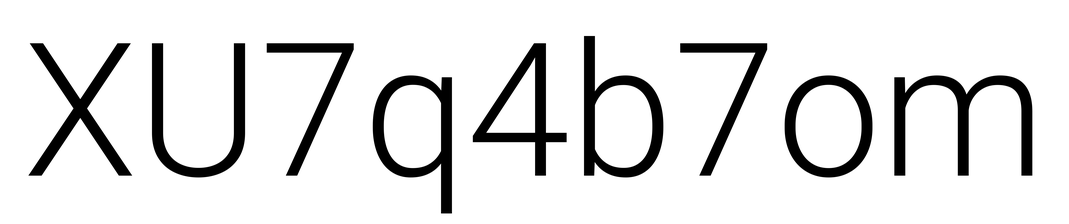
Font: Roboto_Light